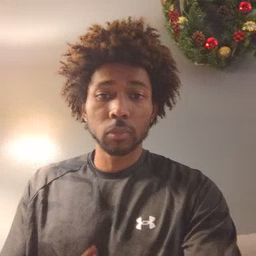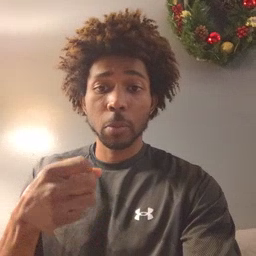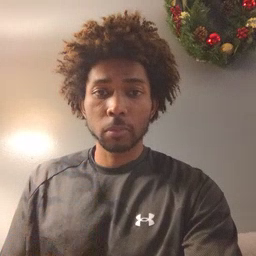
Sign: milk